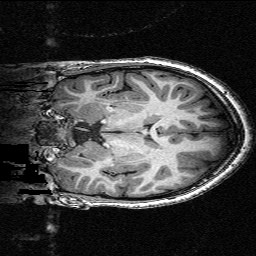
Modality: T1w
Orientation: coronal
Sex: male
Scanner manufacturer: siemens
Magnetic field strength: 3 T
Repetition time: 2.3 s
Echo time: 0.00336 s